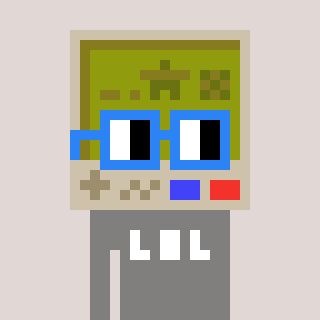
a pixel art character with square blue glasses, a gameboy-shaped head and a bluegrey-colored body on a warm background